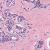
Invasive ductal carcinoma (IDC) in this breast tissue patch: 1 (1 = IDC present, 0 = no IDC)